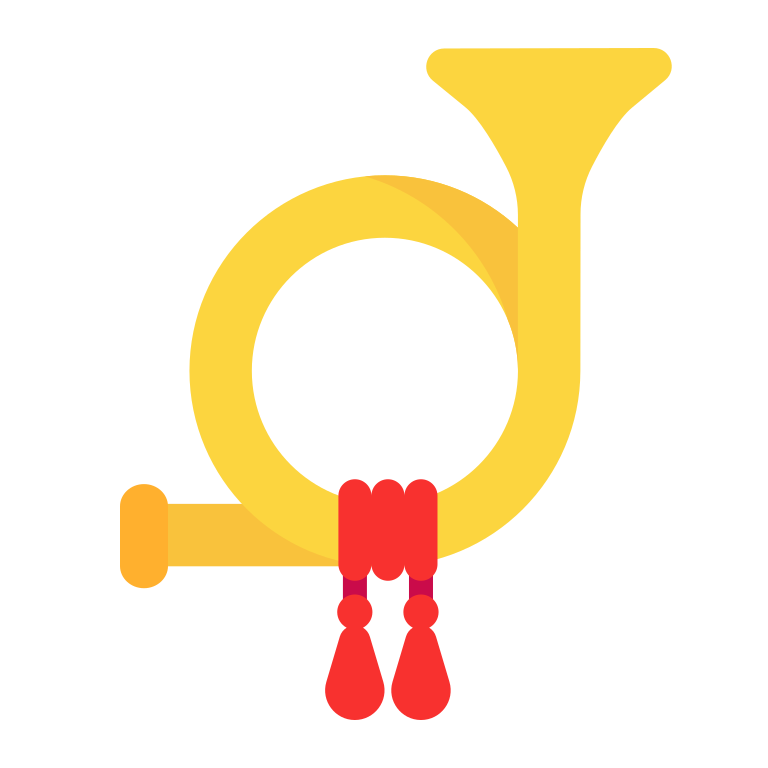
postal horn flat